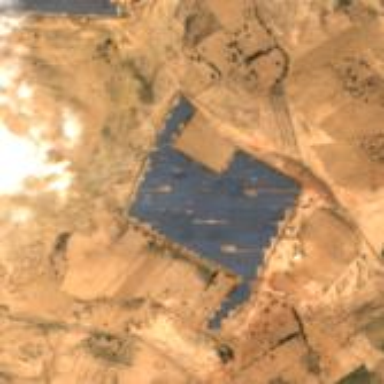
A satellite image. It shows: Industrial area with wall. There is solar power plant using photovoltaic panels.